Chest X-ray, AP view. Patient: 58 years old, sex M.
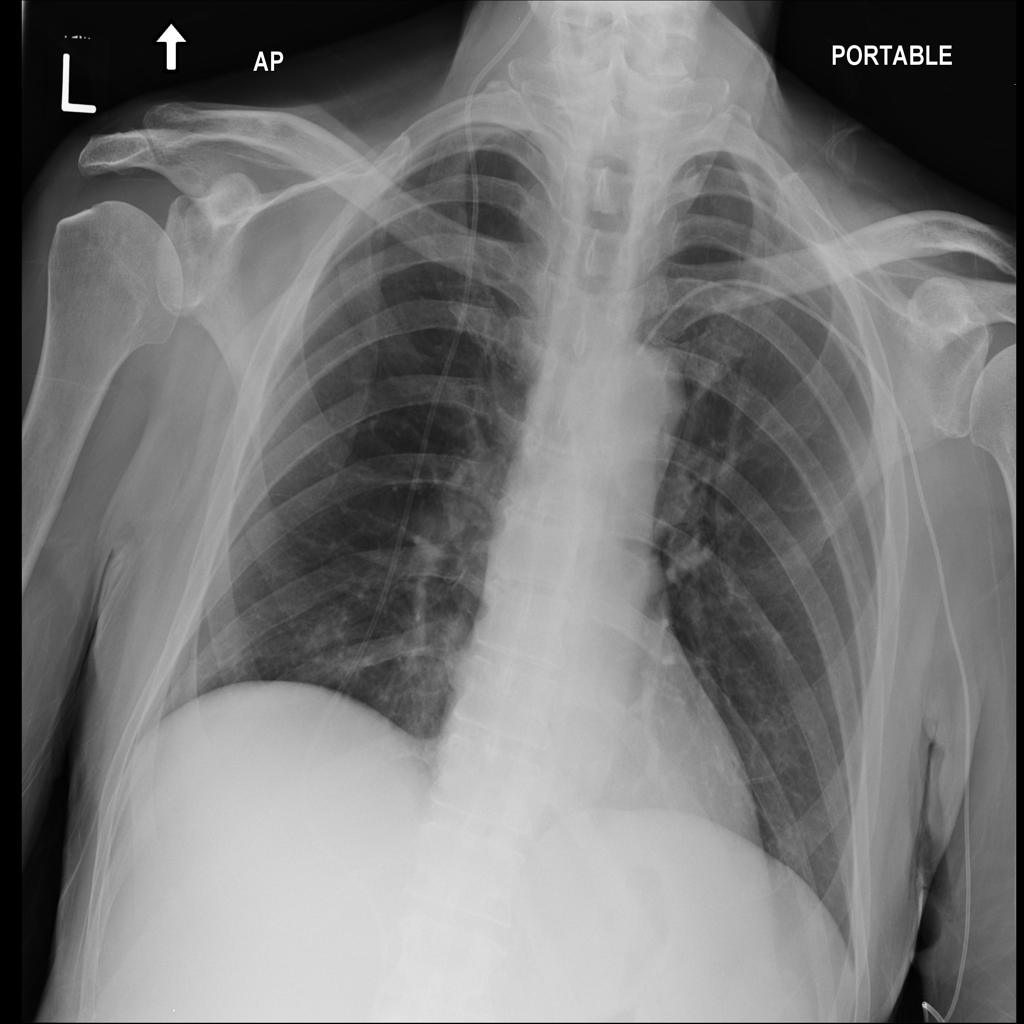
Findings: No Finding